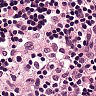
Metastatic tissue present: no